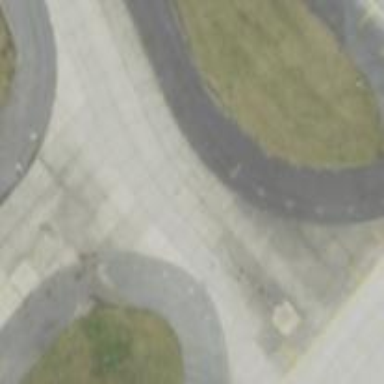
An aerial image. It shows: View of taxiway at the airport.